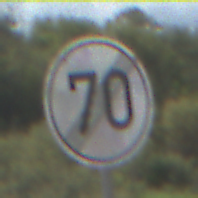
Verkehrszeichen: EndeGeschwindigkeit70
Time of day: Midday
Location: Outdoor (Nature)
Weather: PartlyCloudy
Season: NotSpecified
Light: Natural